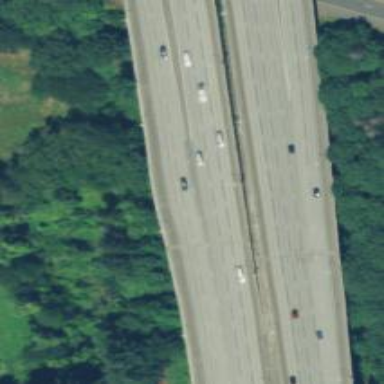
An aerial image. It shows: Connector bridge over motorway link.